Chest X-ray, PA view. Patient: 65 years old, sex M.
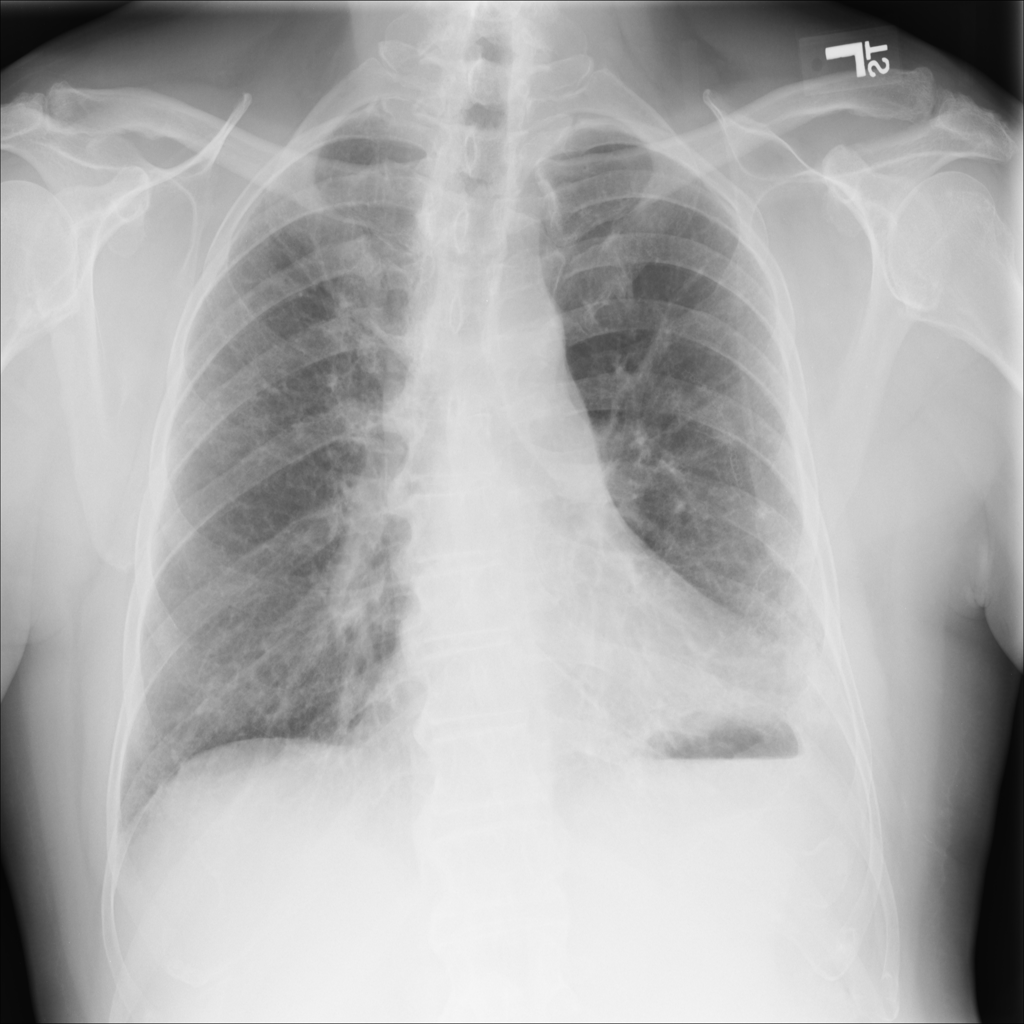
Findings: No Finding